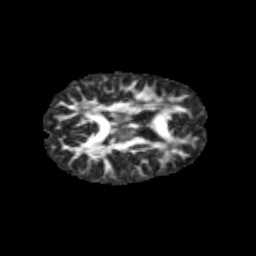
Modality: FA
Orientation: axial
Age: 10
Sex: male
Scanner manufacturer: siemens
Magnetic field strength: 3 T
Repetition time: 3.8 s
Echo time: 0.07 s